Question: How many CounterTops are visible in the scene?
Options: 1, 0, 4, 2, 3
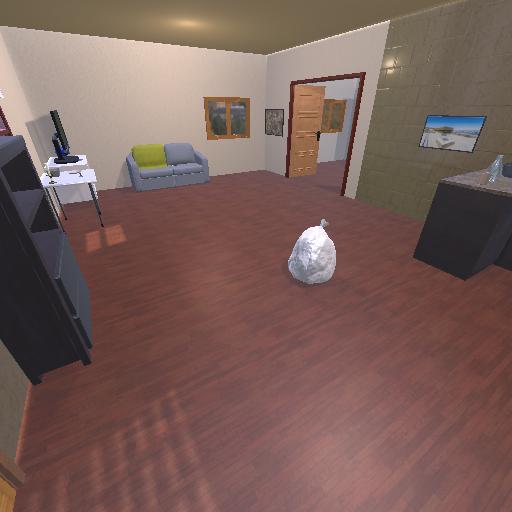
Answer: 1